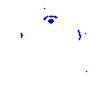
Particle: electron